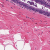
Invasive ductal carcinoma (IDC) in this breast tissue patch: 0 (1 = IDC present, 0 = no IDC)